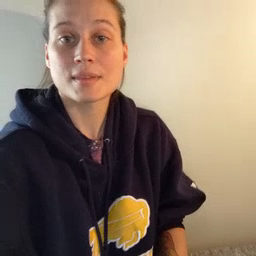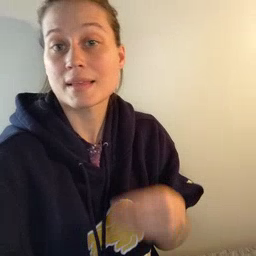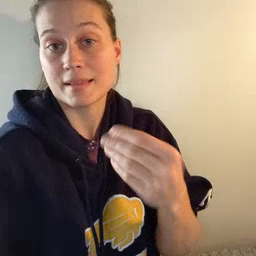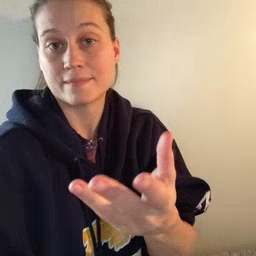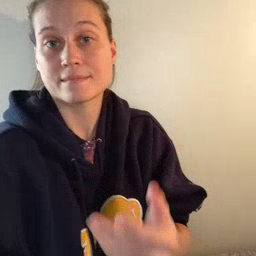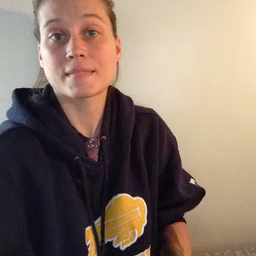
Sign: give